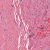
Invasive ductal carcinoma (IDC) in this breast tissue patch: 0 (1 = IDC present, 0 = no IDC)